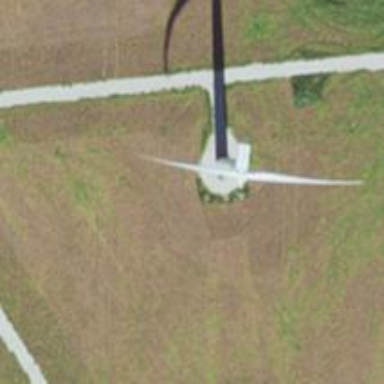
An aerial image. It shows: Wind turbine generator that utilizes wind as its source for generating electricity. It is of the horizontal axis type.